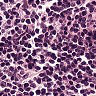
Metastatic tissue present: no